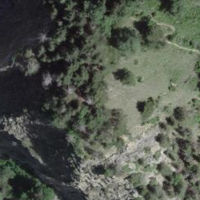
EUNIS habitat code: 32
Species observed at this site:
Papilio machaon
Coenonympha pamphilus
Aporia crataegi
Melanargia galathea
Parnassius apollo
Calamia tridens
Melitaea didyma